Field crop: maize
Growth stage: 2
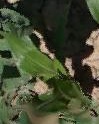
Species: maize